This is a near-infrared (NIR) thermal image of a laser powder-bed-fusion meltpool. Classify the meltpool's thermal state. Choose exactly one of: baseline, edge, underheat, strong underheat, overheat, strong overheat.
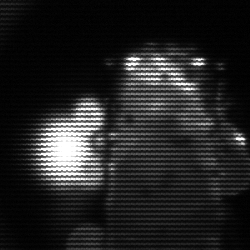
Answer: strong underheat